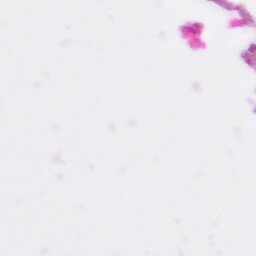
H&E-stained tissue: Pancreatic